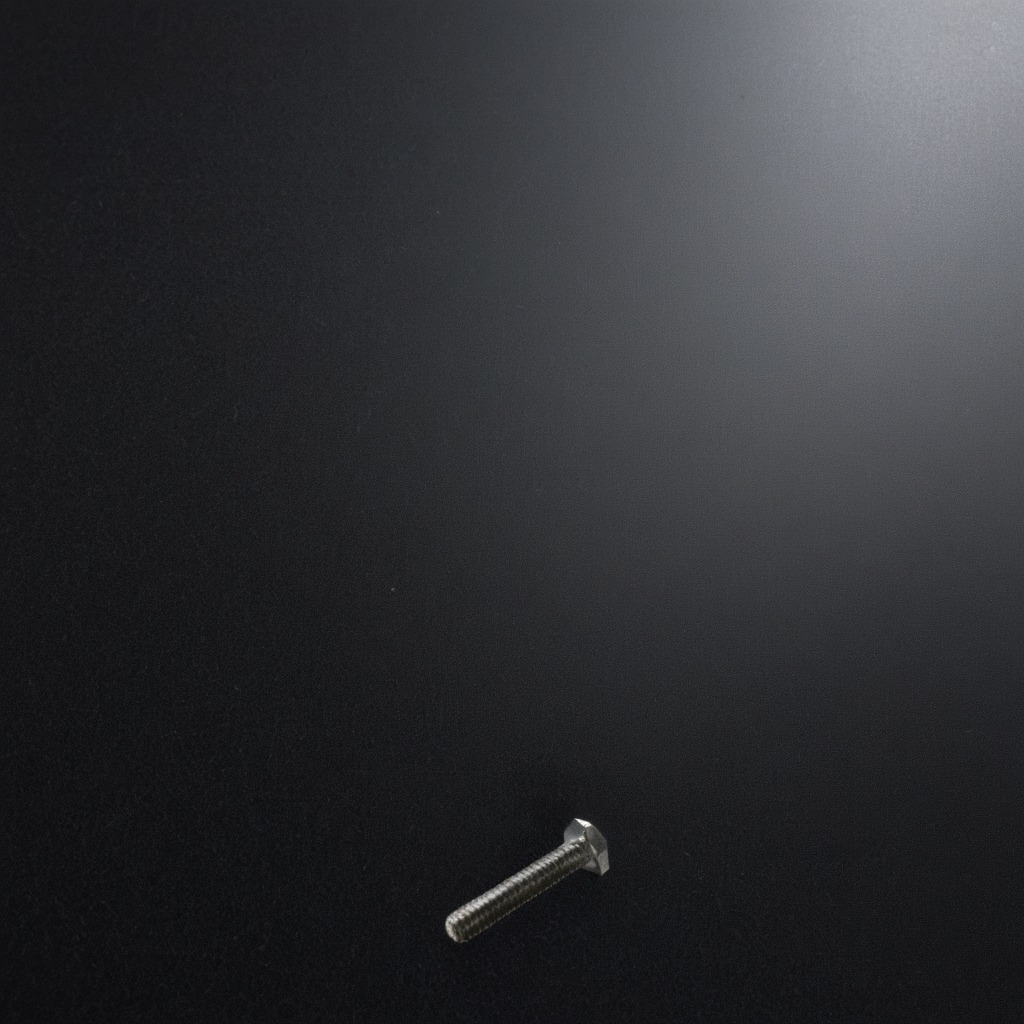
A metal screw lying on the clean granite tabletop beneath the black rubber mat inside a workshop under bright overhead lighting crisp shadows high clarity worn but beneath the mat